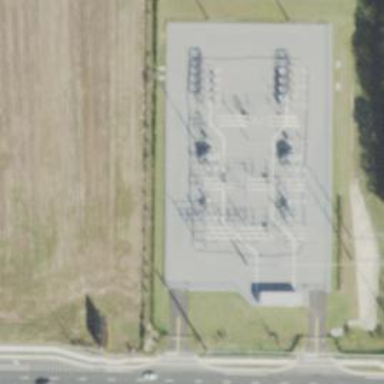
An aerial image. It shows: Switch for power supply.